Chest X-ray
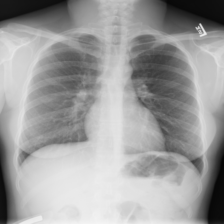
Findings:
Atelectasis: negative
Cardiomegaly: negative
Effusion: negative
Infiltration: negative
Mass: negative
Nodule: negative
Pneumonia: negative
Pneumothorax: negative
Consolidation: negative
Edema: negative
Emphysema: negative
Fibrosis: negative
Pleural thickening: negative
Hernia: negative